You are looking at the unprocessed time series of a bearing vibration snapshot. Classify the bearing condition as one of: normal, inner_race, outer_race, ball.
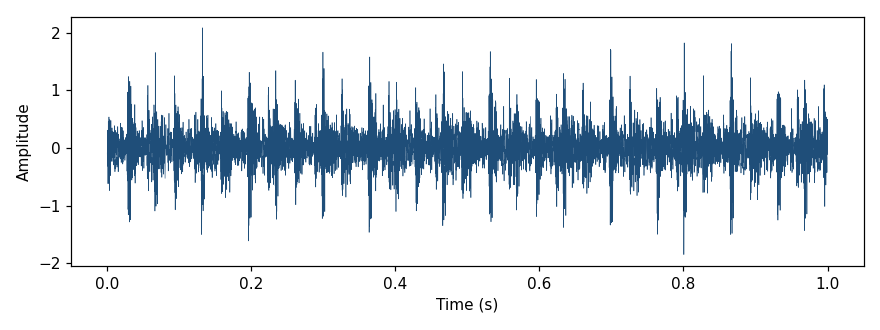
Answer: outer_race